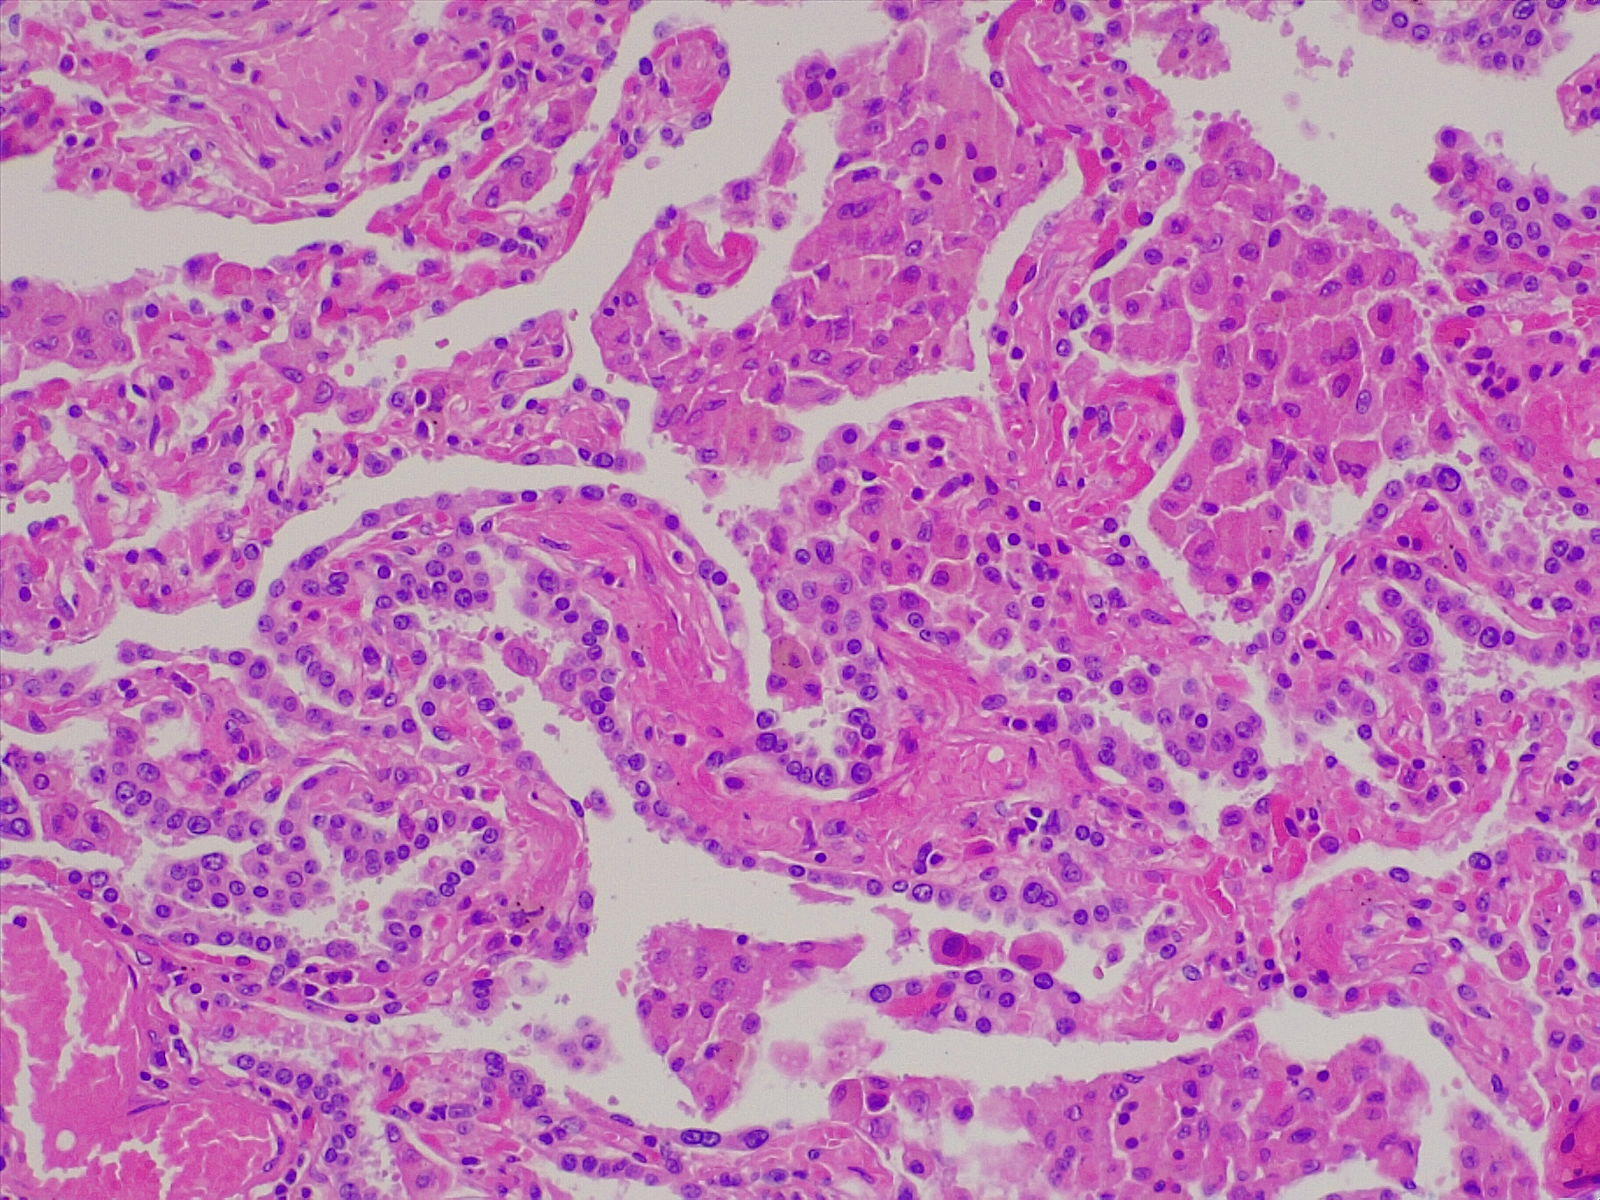
Label: normal lung tissue